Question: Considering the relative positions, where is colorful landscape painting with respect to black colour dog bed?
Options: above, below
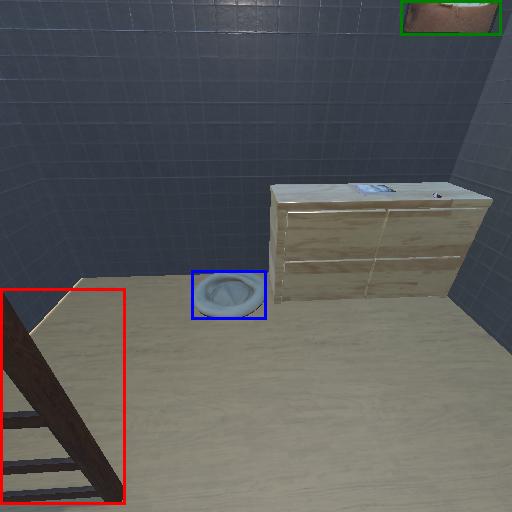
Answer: above